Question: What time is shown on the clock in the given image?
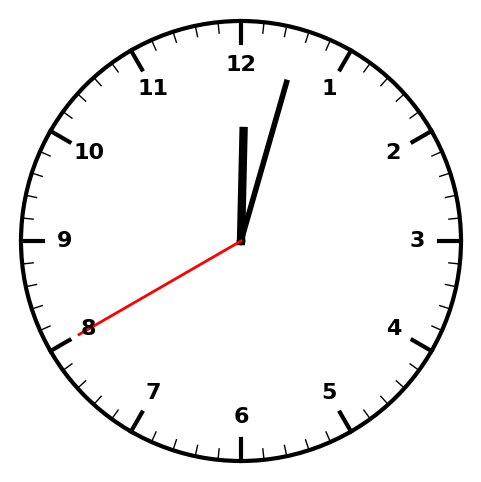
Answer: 12:02:40